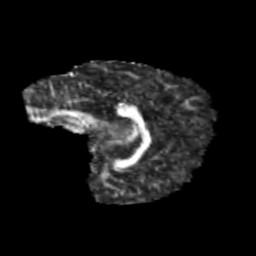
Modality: FA
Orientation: sagittal
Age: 9
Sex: male
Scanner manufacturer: siemens
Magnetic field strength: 3 T
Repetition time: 3.8 s
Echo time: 0.07 s